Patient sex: F
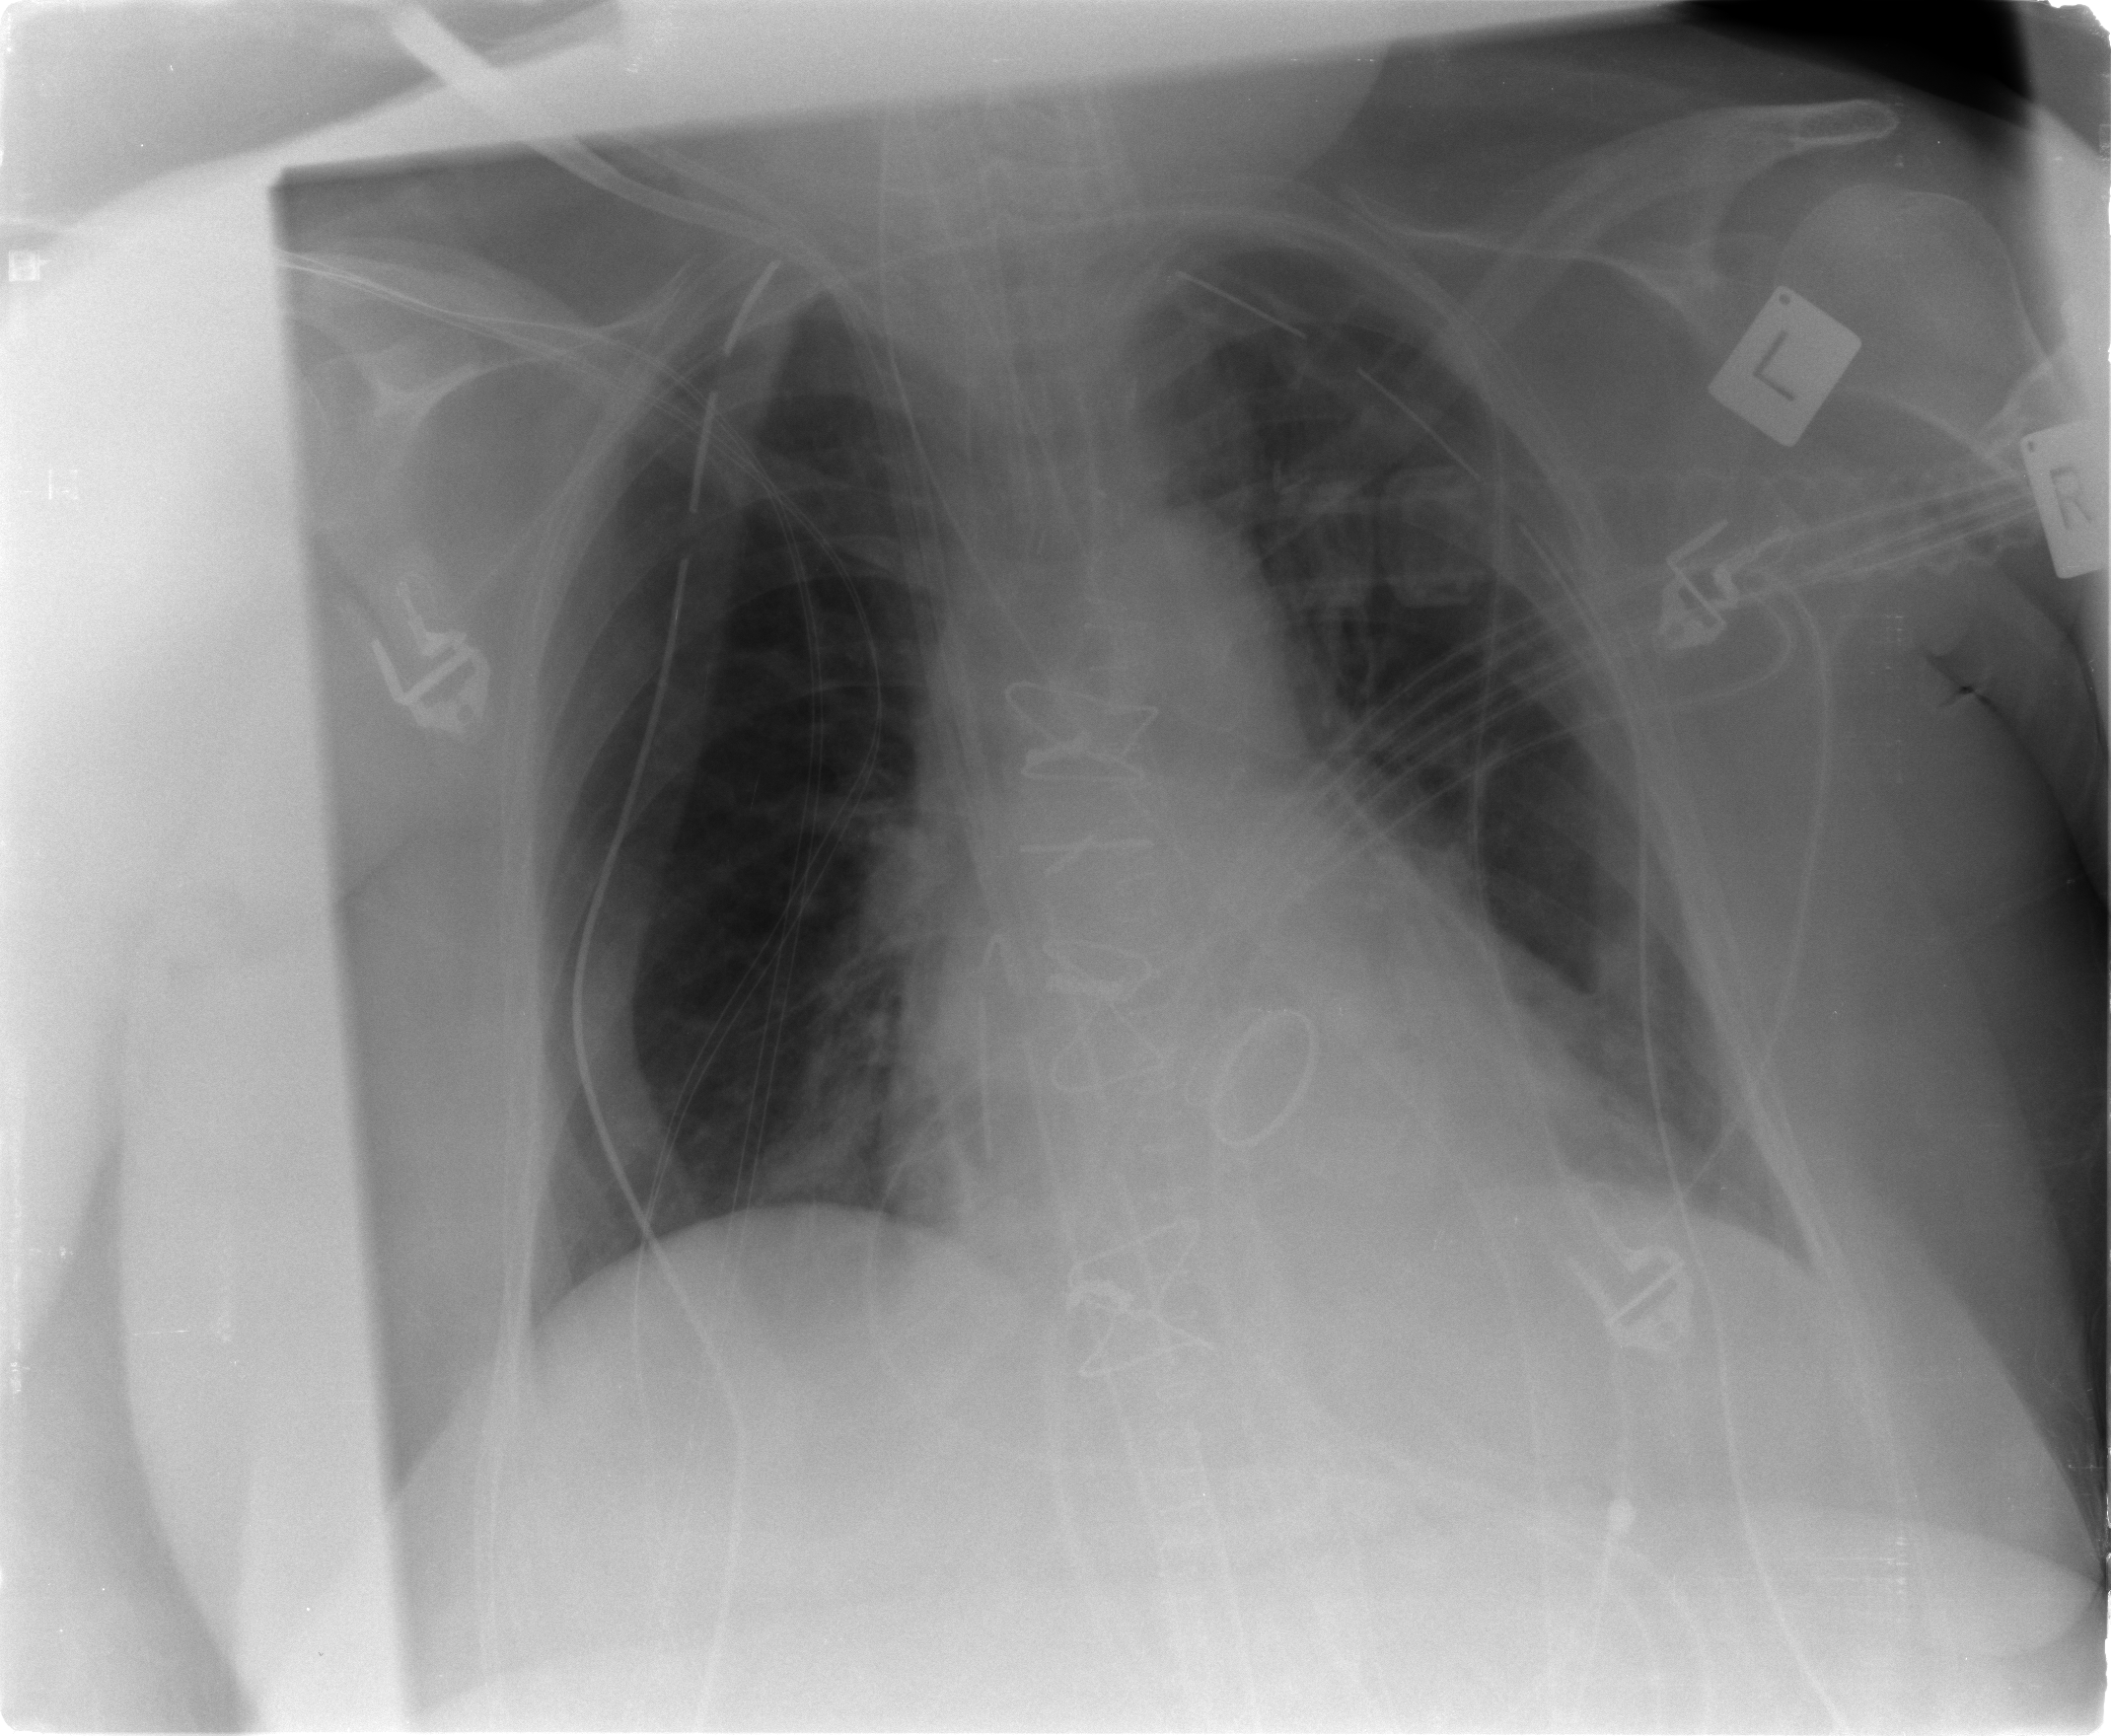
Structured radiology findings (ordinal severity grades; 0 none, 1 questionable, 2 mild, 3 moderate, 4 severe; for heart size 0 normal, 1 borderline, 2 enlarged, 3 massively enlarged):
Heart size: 0
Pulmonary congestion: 1
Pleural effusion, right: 0
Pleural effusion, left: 0
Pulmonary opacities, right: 0
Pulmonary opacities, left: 0
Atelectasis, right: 0
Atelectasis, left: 1